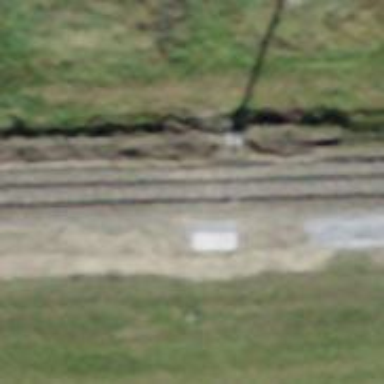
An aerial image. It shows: Power pole.